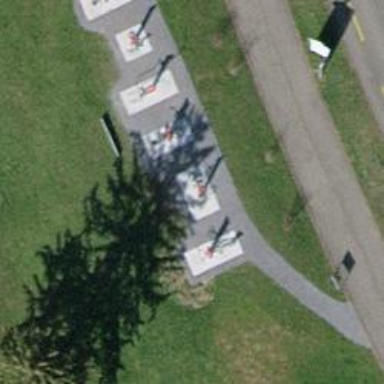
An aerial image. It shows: Fitness station in leisure land area.